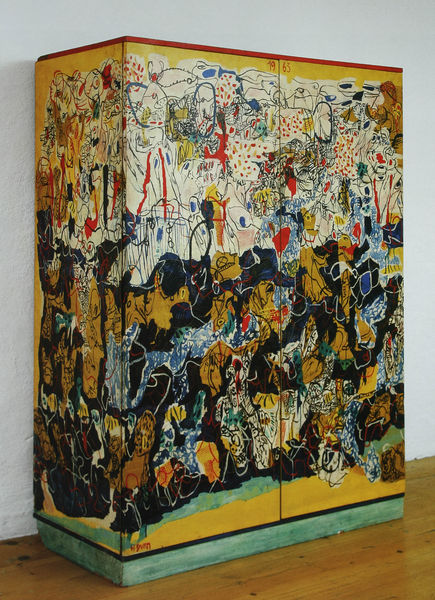
Titel: Bemalter Schrank
Künstler: Helmut Sturm
Standort: Feldafing
Institution: Sammlung Niggl
Schlagwörter: berg, blau, dunkel, himmel, wasser, weiß, gelb, grün, landschaft, braun, bunt, grau, hell, holz, licht, raum, schwarz, szene, rot, tier, tiere, beige, malerei, muster, wand, möbel, boden, tal, schrank, ecke, leiste, türen, parkett, abstrakt, farben, formen, linien, figuren, wild, holzboden, striche, bemalt, foto, fussboden, kasten, bemalung, objekt, vorne, katen, gestaltet, informel, kritzelei, muste, kritzel, gelb schwarz